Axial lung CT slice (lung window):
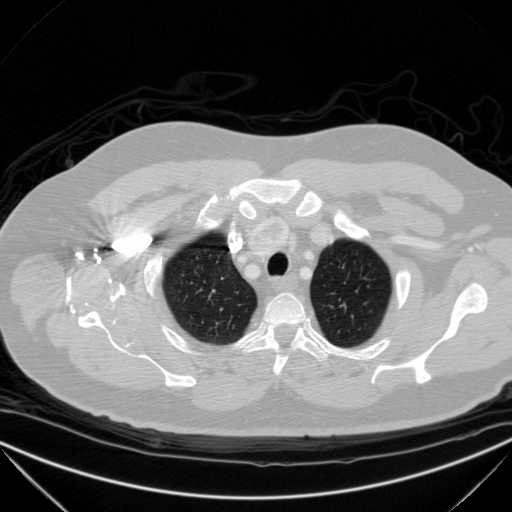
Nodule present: no